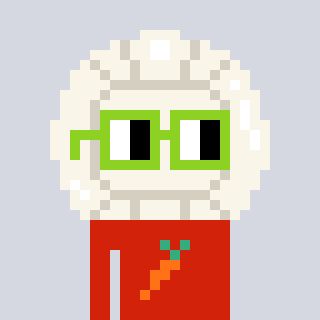
a pixel art character with square light green glasses, a volleyball-shaped head and a red-colored body on a cool background